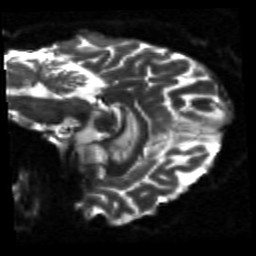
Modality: sbref
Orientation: sagittal
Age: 57
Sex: female
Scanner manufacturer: siemens
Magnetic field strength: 3 T
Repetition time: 5.25 s
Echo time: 0.08 s